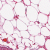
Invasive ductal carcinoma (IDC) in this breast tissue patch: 0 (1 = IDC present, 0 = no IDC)